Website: lowes
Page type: customer-info-address
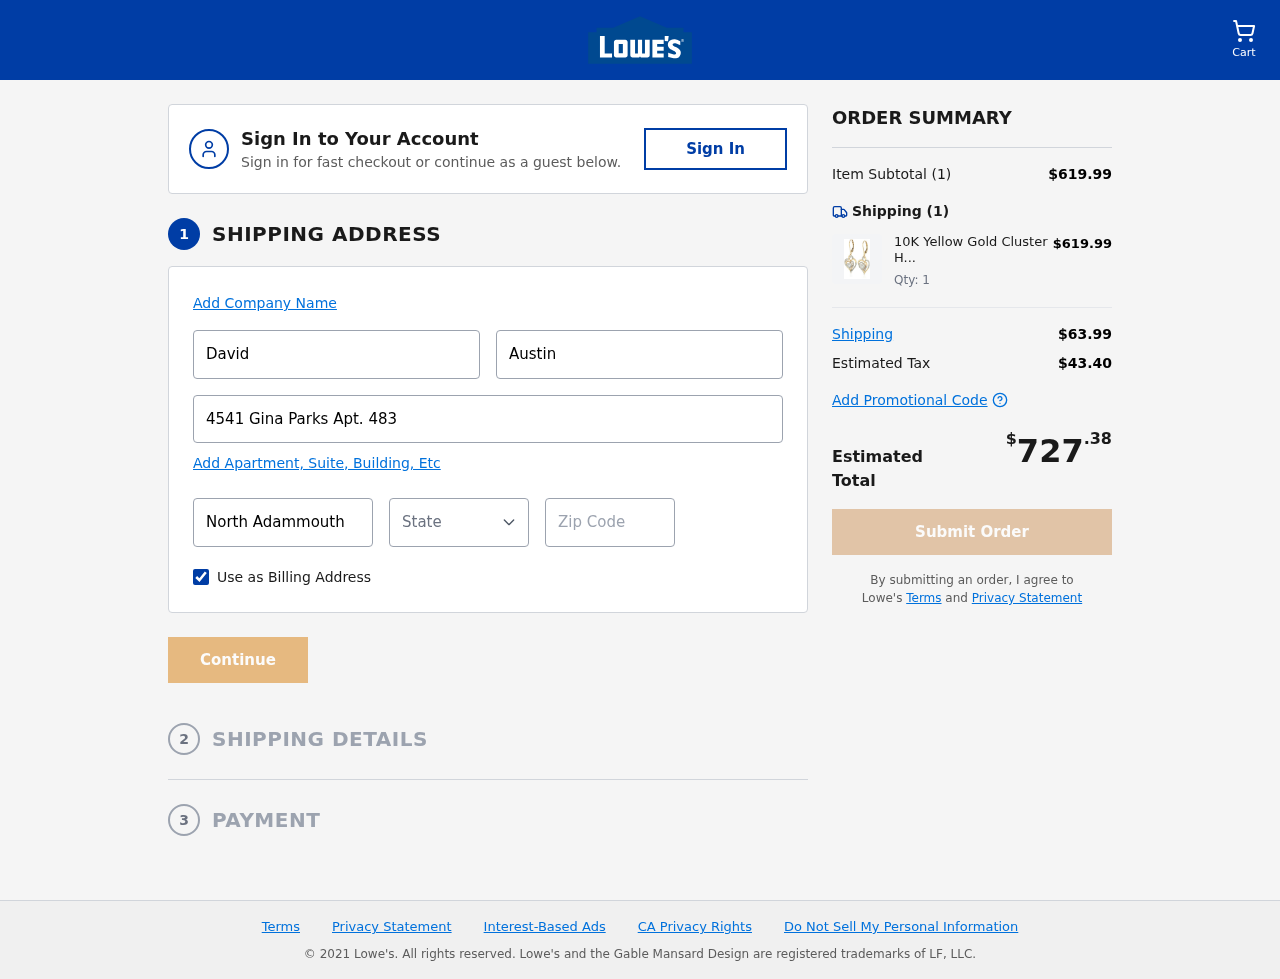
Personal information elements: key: PII_CITY
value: North Adammouth
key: PII_FIRSTNAME
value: David
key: PII_LASTNAME
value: Austin
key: PII_POSTCODE
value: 20697
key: PII_STATE_ABBR
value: RI
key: PII_STREET
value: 4541 Gina Parks Apt. 483
Product elements: key: PRODUCT1_NAME
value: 10K Yellow Gold Cluster Heart Diamond Drop Earrings (1/2 cttw, I-JColor, I2-I3 Clarity)
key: PRODUCT1_PRICE
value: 619.99
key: PRODUCT1_QUANTITY
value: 1
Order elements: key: ORDER_NUM_ITEMS
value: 1
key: ORDER_SUBTOTAL
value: $619.99
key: ORDER_NUM_ITEMS2
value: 1
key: ORDER_SHIPPING_COST
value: $63.99
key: ORDER_TAX
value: $43.40
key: ORDER_TOTAL
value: $727.38